Field crop: maize
Growth stage: 2
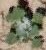
Species: chenopodium